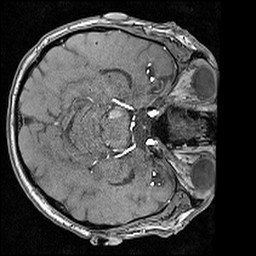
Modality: angio
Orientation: axial
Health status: ill
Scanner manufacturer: siemens
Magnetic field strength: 3 T
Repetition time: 0.023 s
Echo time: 0.00418 s